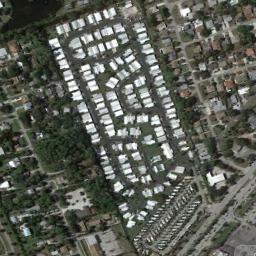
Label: mobile_home_park